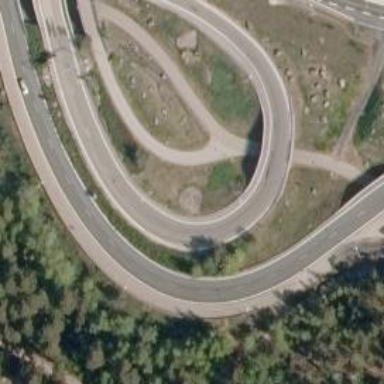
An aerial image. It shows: Asphalt motorway link.